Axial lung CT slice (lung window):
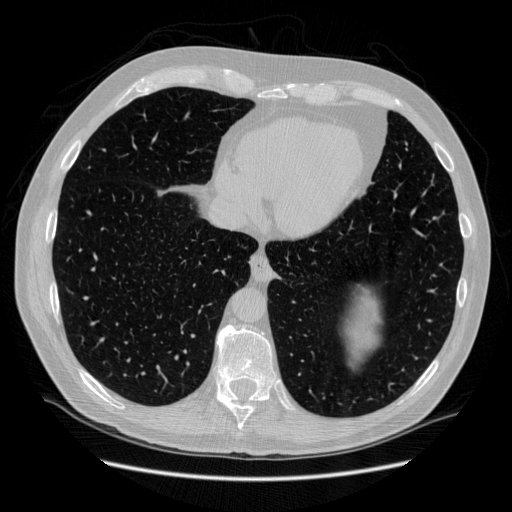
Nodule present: no